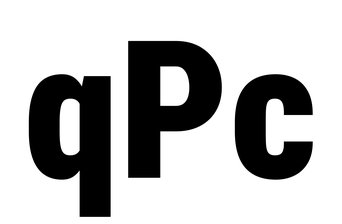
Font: Roboto_Condensed_Black